Aerial crown-view tile of a tropical tree (Barro Colorado Island, Panama), acquired 20250616:
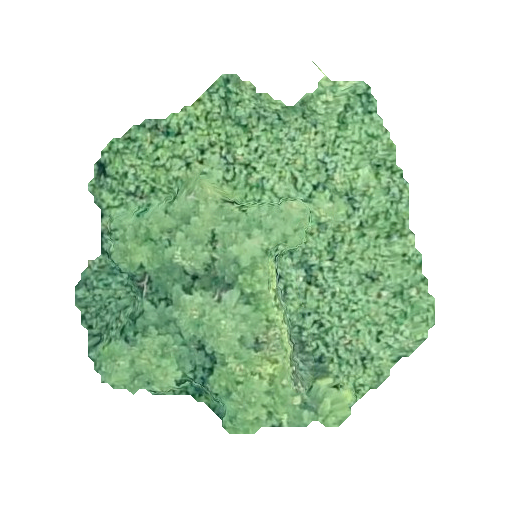
Species: Jacaranda copaia
GBIF accepted scientific name: Jacaranda copaia
Crown area: 139.196 m²